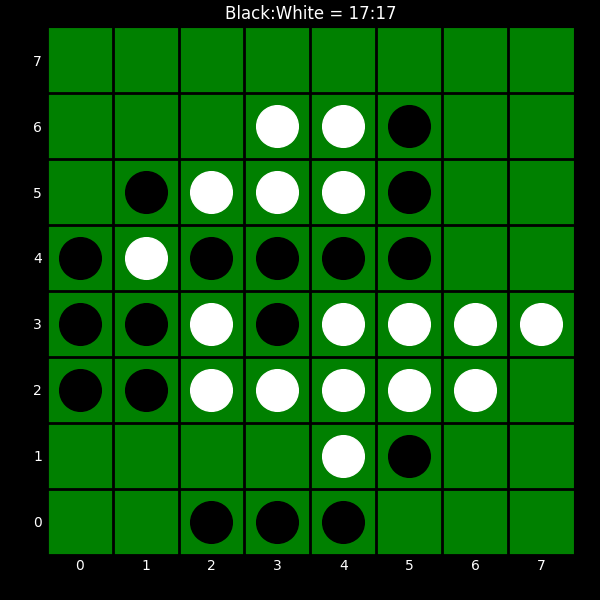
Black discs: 17
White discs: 17